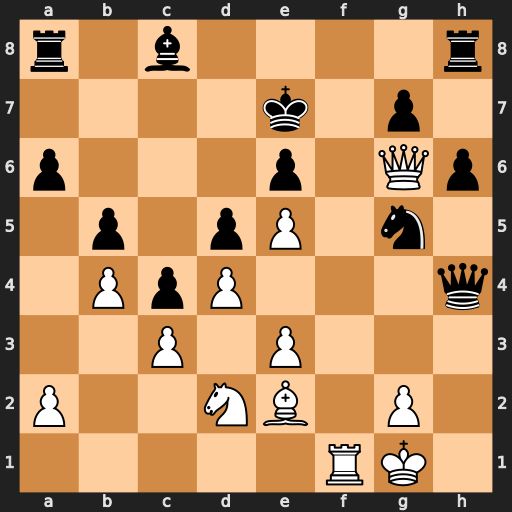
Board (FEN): r1b4r/4k1p1/p3p1Qp/1p1pP1n1/1PpP3q/2P1P3/P2NB1P1/5RK1
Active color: w
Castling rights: -
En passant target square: -
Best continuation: Qxg7+ Kd8 Qxh8+